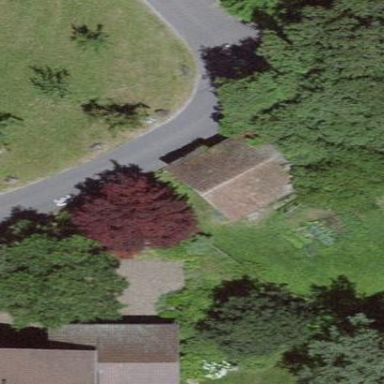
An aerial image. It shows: Barn.